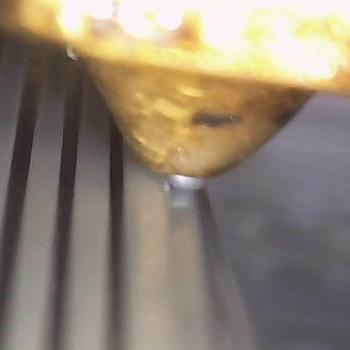
Flow rate: 162%